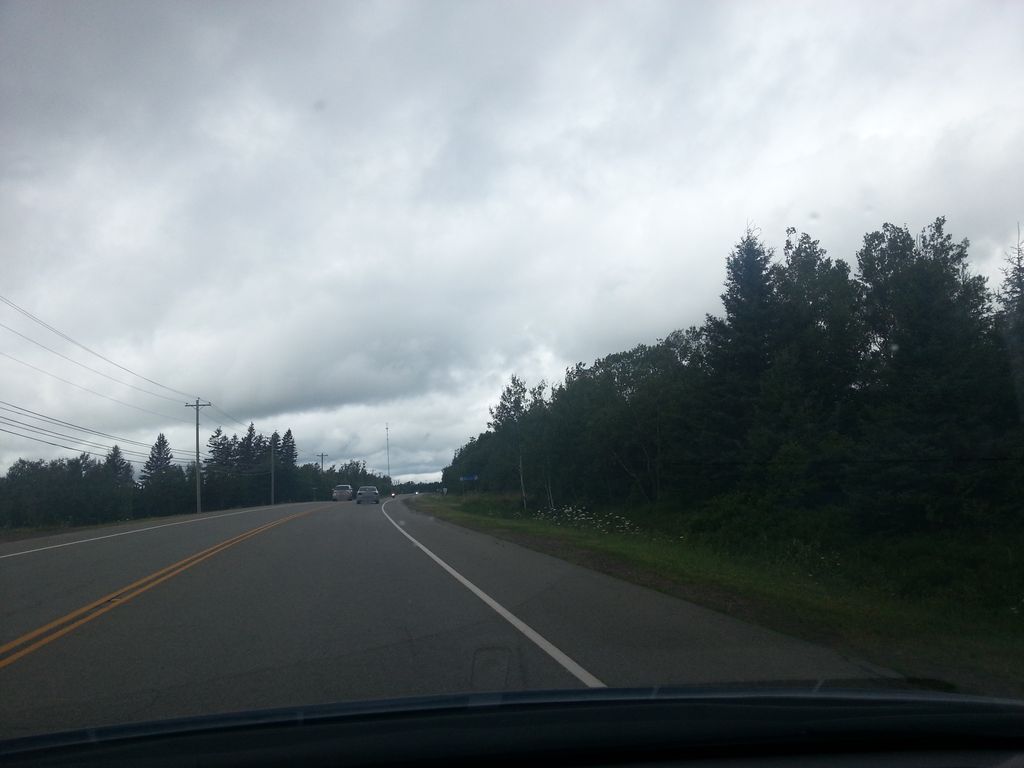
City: charlottetown